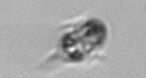
Label: Mesodinium